Field crop: maize
Growth stage: 2
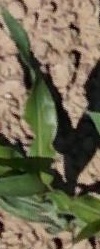
Species: maize